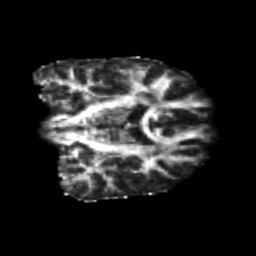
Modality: FA
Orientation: coronal
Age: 22
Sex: male
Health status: healthy
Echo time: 0.074 s